Field crop: tomato
Growth stage: 1
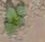
Species: solanum